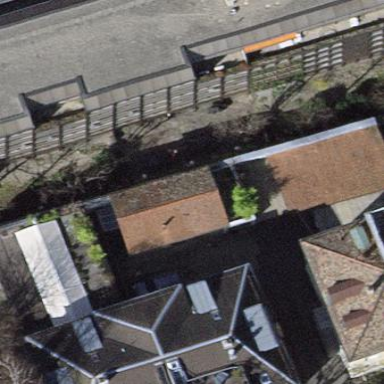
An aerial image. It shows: Group of garages.